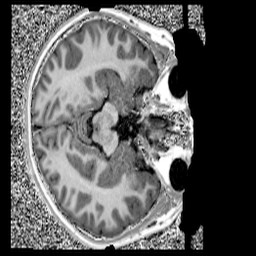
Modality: UNIT1
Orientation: axial
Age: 10
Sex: male
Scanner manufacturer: siemens
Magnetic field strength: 3 T
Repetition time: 4 s
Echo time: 0.00303 s